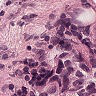
Metastatic tissue present: yes